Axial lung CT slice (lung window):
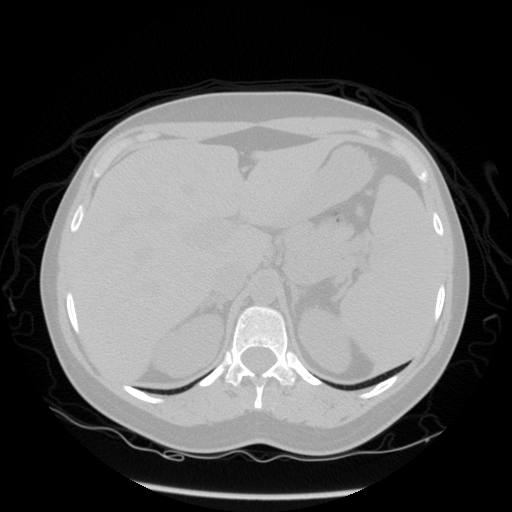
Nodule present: no